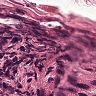
Metastatic tissue present: yes